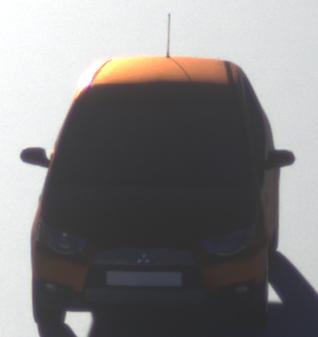
Make: Mitsubishi
Model: Colt 1.1
Detailed model: Colt (VI)
Model produced from: 2008/11
Model produced until: 2010/10
Doors: 3
Color: orange
Road condition: dry road
Daytime: sunrise or sunset
Contrast: high contrast